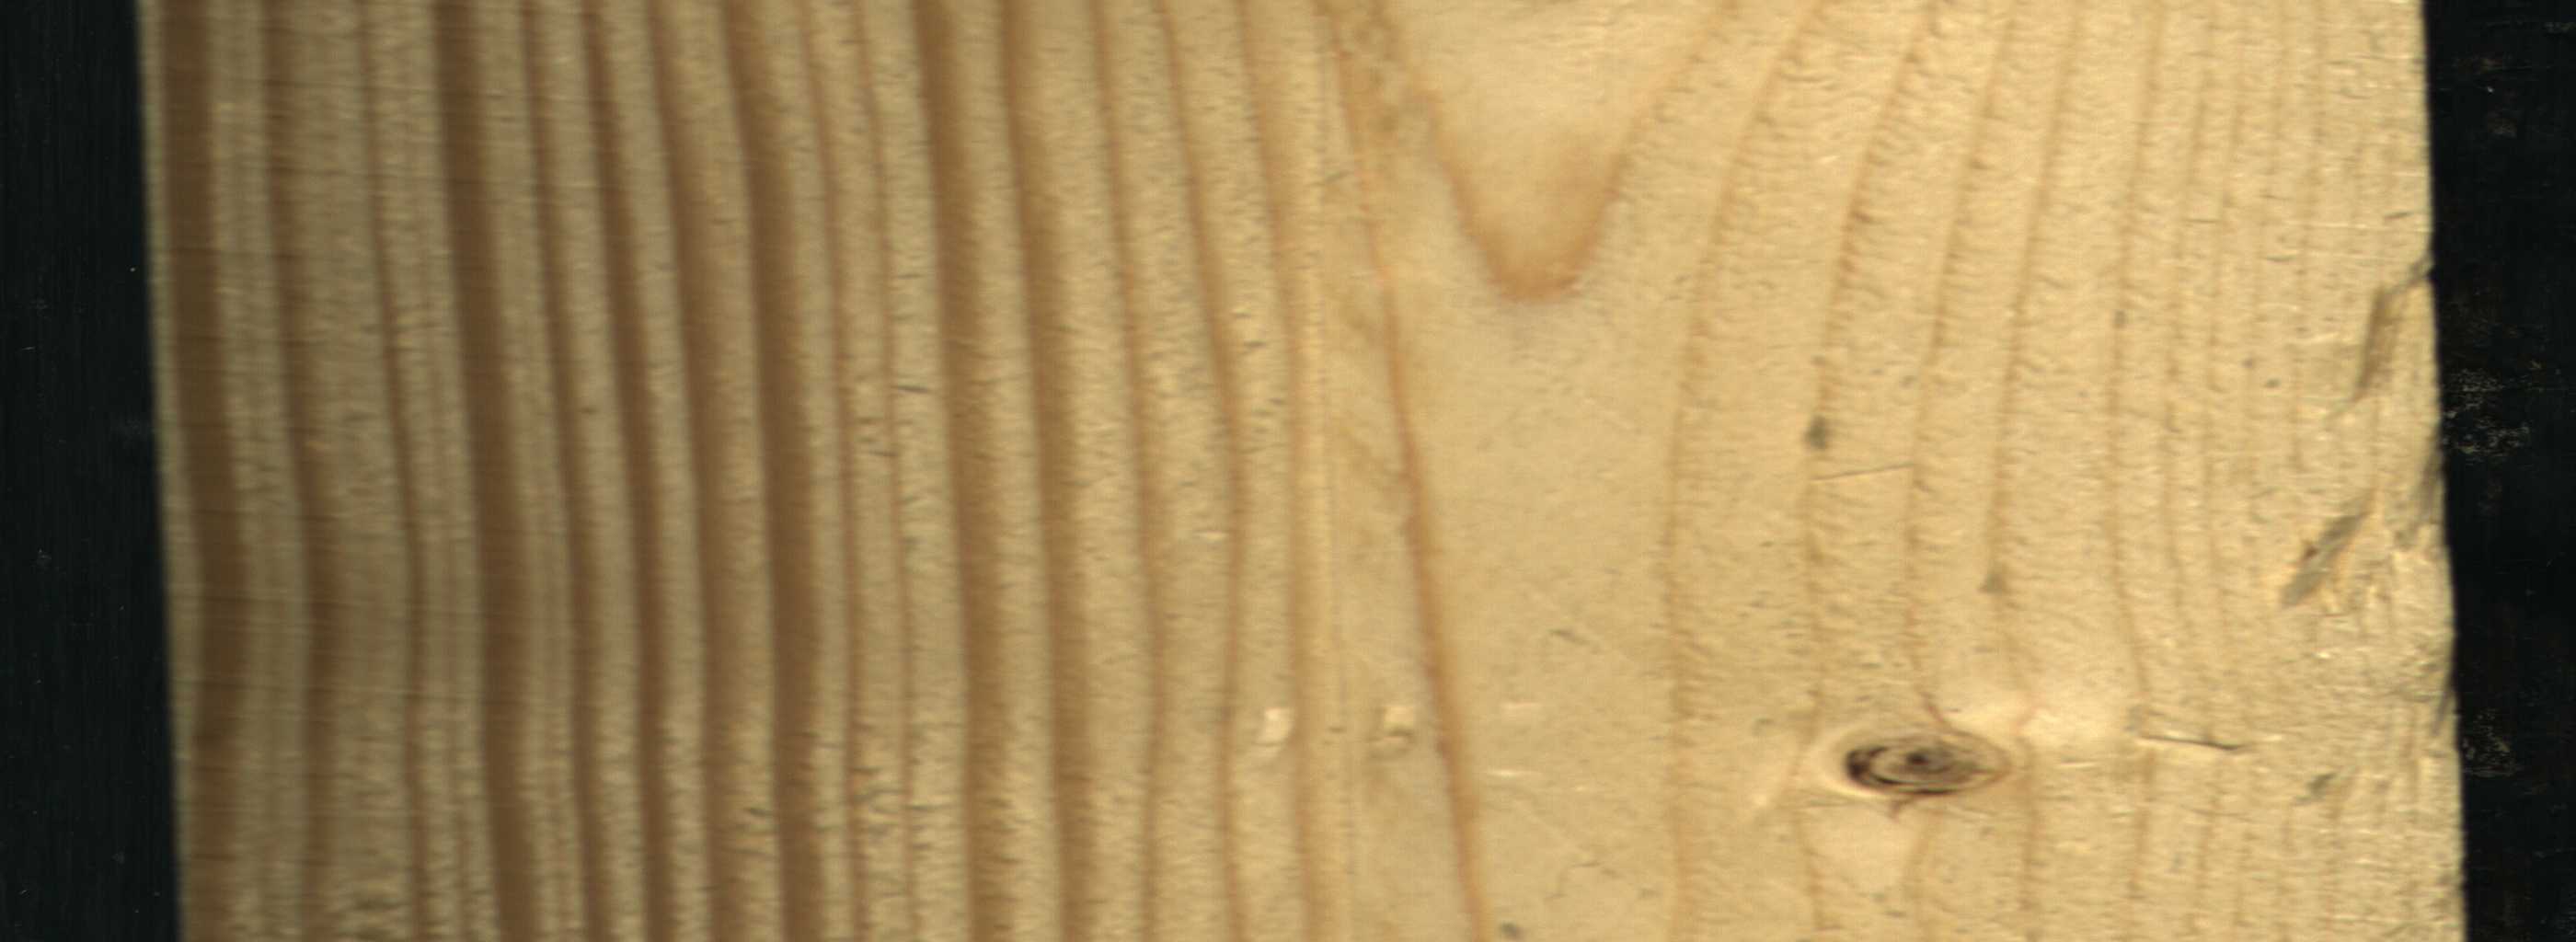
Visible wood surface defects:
Live_Knot